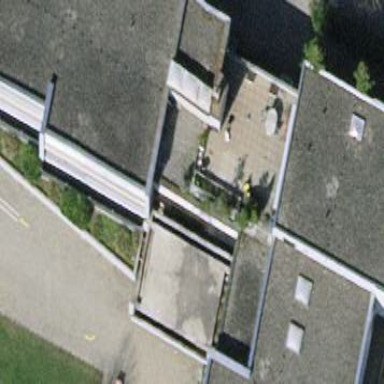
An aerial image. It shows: View of roof of building.